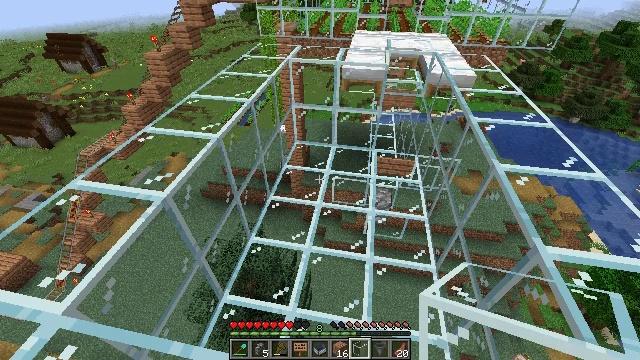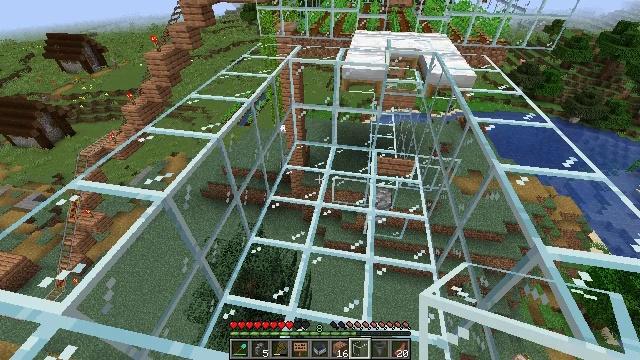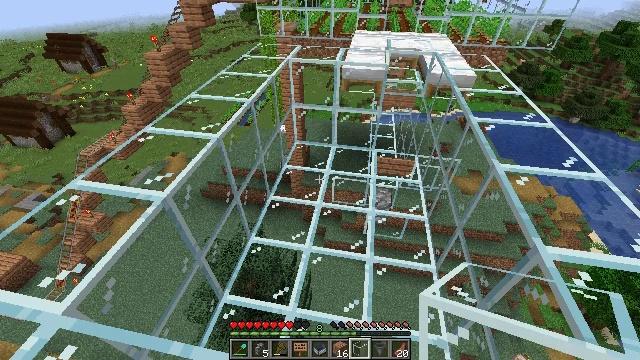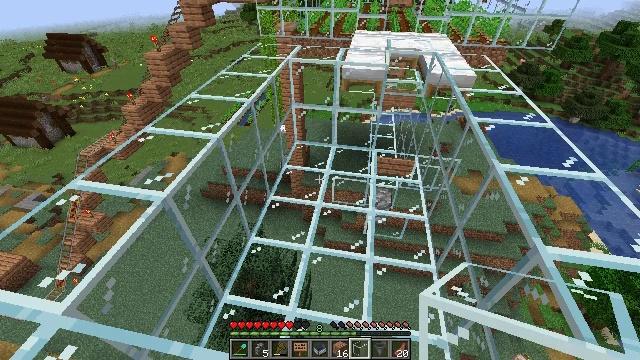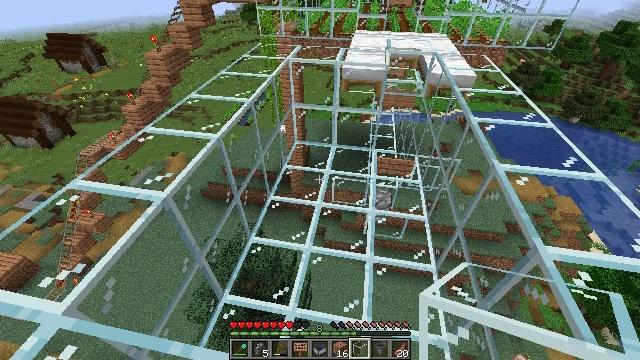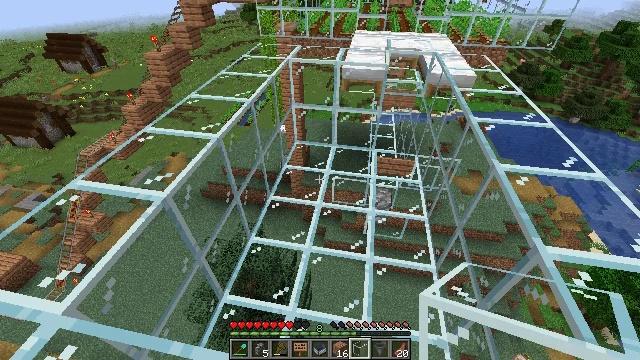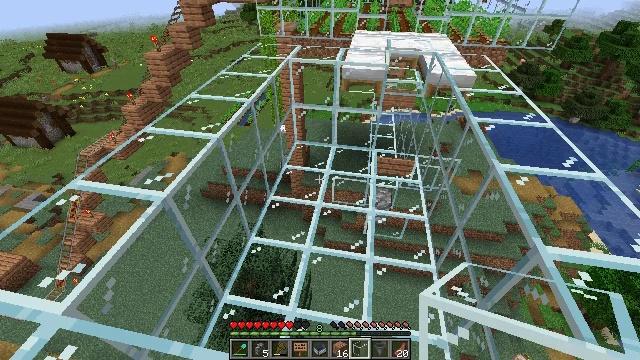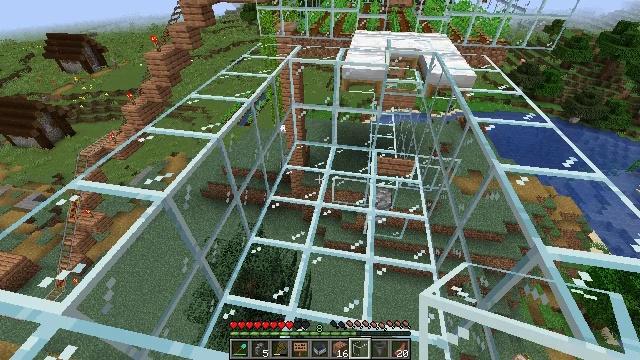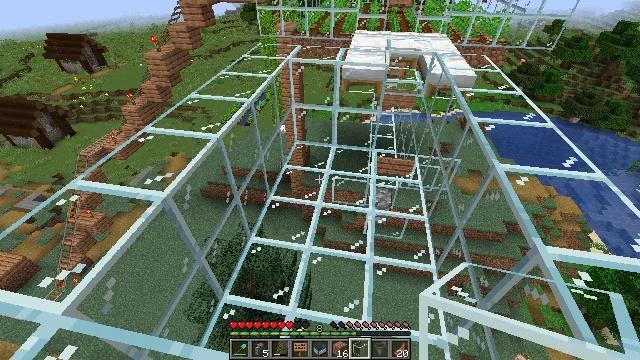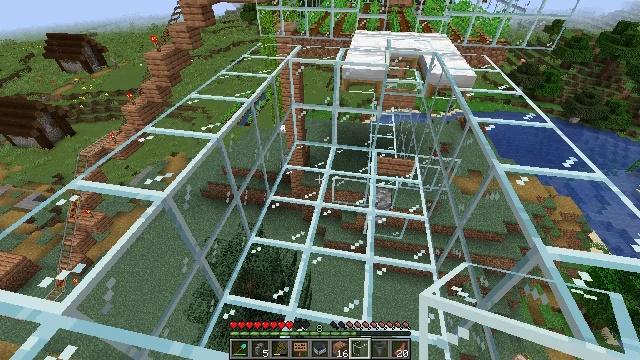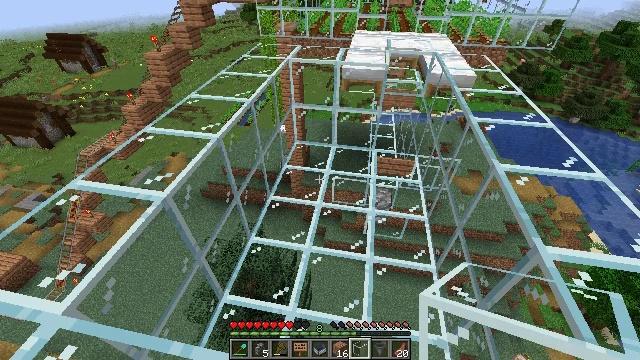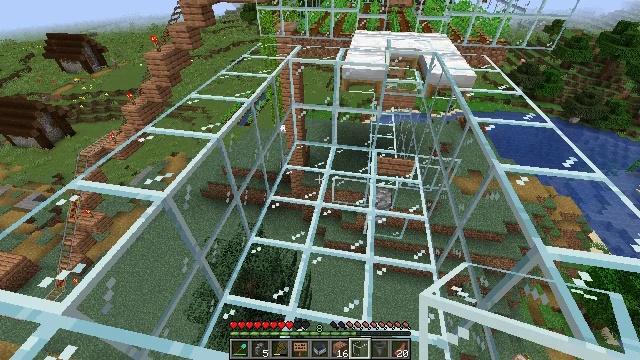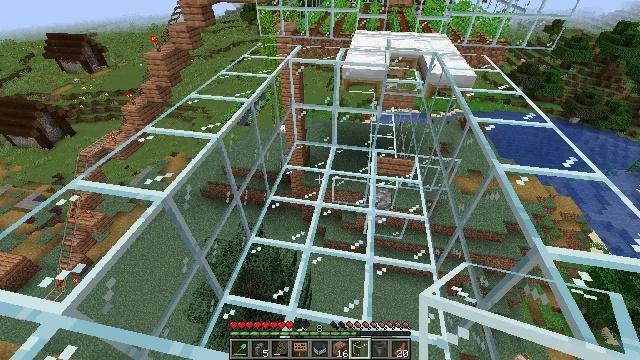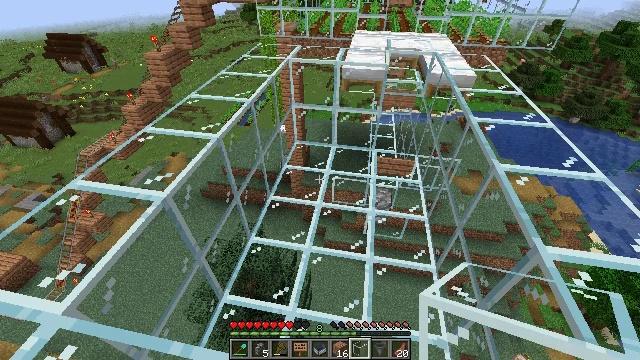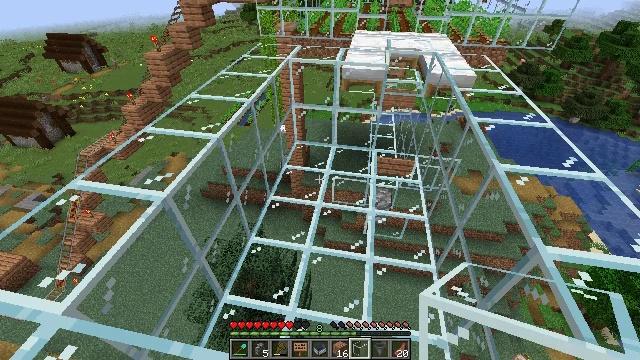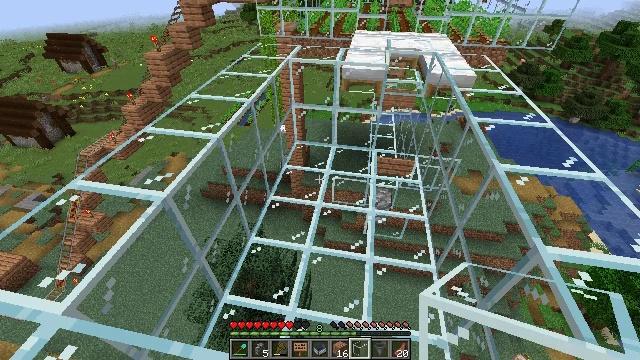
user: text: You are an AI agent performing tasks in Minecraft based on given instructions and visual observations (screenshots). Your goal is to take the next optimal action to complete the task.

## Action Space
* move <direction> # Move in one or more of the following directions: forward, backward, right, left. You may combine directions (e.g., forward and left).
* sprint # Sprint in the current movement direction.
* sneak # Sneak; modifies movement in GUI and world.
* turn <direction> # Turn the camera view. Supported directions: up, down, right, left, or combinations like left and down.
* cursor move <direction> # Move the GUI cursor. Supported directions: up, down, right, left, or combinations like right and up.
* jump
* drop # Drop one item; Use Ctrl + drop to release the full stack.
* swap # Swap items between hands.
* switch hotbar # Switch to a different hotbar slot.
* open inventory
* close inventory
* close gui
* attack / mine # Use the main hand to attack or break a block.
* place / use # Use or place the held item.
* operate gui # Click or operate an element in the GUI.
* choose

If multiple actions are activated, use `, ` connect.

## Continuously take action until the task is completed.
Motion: motion action
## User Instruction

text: Gather jungle planks for building.
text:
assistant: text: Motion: no_op
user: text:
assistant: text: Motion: no_op
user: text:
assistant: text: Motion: no_op
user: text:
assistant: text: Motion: no_op
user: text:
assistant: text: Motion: no_op
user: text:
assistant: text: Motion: no_op
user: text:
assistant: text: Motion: no_op
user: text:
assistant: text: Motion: no_op
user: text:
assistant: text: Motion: no_op
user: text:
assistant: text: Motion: no_op
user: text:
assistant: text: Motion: no_op
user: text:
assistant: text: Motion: no_op
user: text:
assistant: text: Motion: no_op
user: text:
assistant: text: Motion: no_op
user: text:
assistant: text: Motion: no_op
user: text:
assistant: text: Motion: no_op
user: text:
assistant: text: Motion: no_op
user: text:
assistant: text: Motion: no_op
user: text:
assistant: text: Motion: no_op
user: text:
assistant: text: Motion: no_op
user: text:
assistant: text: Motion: no_op
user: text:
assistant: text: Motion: no_op
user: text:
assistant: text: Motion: no_op
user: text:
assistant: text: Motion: no_op
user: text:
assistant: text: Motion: no_op
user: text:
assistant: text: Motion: no_op
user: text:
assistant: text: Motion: no_op
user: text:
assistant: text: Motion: no_op
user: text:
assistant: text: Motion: no_op
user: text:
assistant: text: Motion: no_op